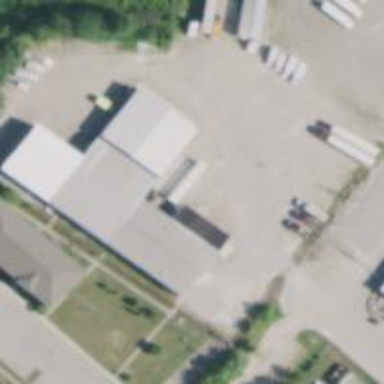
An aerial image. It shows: Service building.